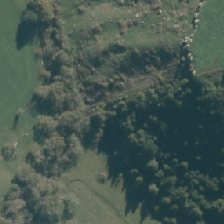
Land cover: indigenous_forest